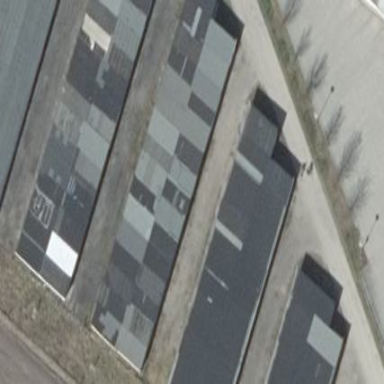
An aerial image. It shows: Group of garages.